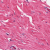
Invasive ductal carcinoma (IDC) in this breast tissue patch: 0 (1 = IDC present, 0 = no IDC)